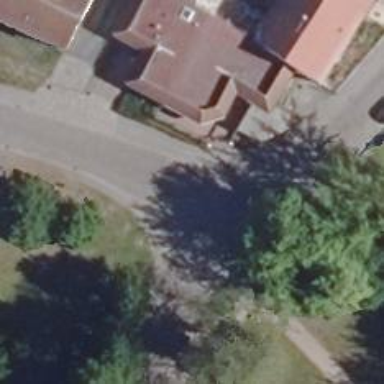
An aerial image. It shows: Residential road with sidewalks on both sides.